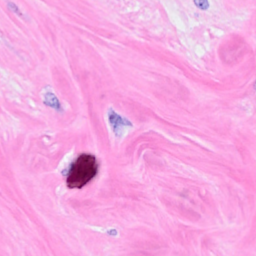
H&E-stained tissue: Breast